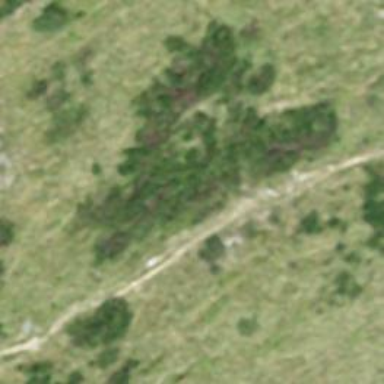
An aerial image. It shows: Path.